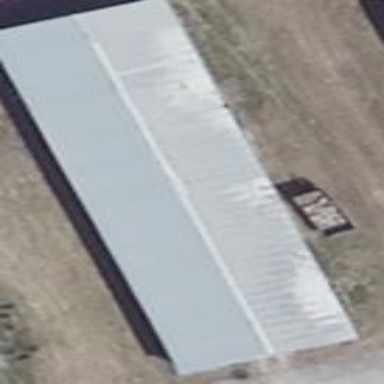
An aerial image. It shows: Gabled roof on farm auxiliary building. The roof is oriented along the structure and has dark grey color.